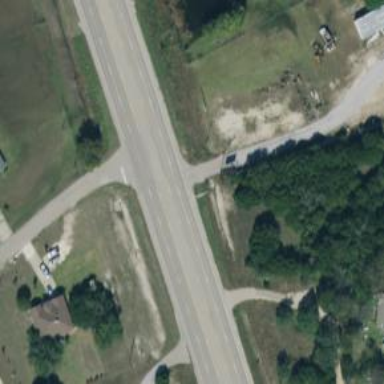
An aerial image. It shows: Secondary road with asphalt surface.